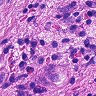
Metastatic tissue present: no